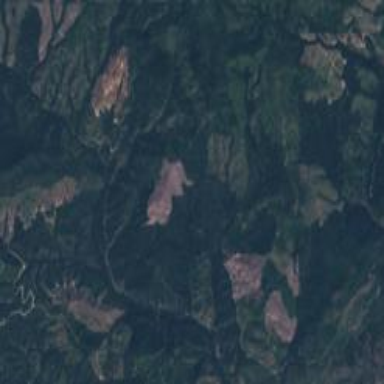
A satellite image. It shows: Forest area with mix of leaf types and cycles.